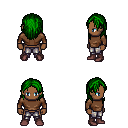
a pixel art fantasy rpg character, male body template, human, dark skin, brown long-sleeve shirt, metal pants, green long hairstyle, maroon shoes, four views (front, back, left, right), 2x2 character sprite sheet, small pixel art, hard edges, no anti-aliasing